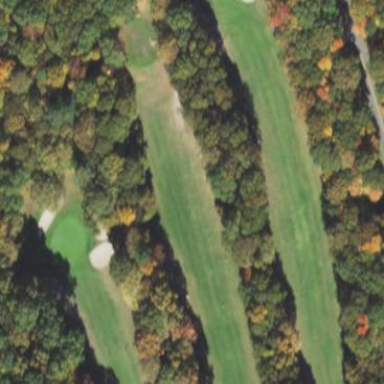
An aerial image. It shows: Grassy area designated as golf tee.